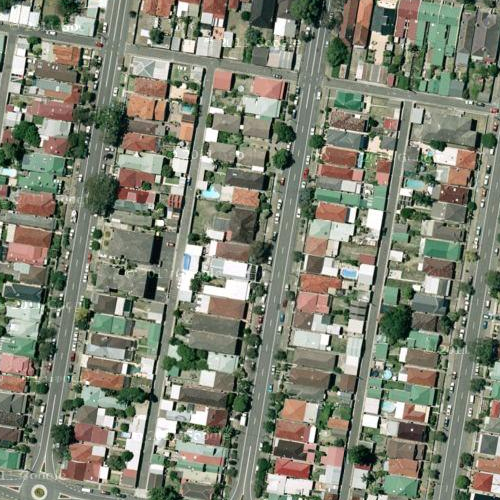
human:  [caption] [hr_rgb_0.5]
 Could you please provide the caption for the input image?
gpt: A residential area with many houses arranged neatly and divided into rectangles by some roads .

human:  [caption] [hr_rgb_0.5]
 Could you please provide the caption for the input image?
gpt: There are lots of houses densely arranged and divided into rectangles by some roads .

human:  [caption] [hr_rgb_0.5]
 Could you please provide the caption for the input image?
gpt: Many houses arranged neatly and divided by into rectangles by some roads .

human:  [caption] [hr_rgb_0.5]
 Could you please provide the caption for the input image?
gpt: Lots of houses arranged neatly in the residential area .

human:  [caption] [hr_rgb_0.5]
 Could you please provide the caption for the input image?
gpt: There are many houses arranged neatly and divided into rectangles by some roads .